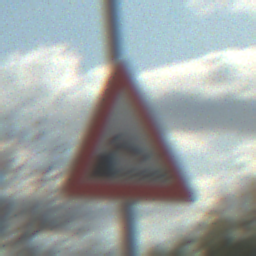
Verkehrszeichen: Ufer
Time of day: MorningAfternoon
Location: Outdoor (RoadRail)
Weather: PartlyCloudy
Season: NotSpecified
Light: Natural